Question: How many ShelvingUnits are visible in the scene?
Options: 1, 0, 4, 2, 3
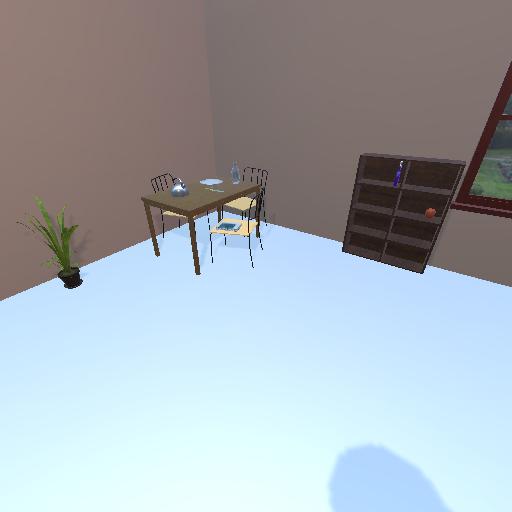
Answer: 1